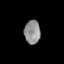
Tissue: lung
Cell type: Others
Senescence score: 0.2403
Nuclear area (px): 366
Mean DAPI intensity: 144.574